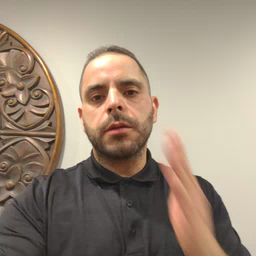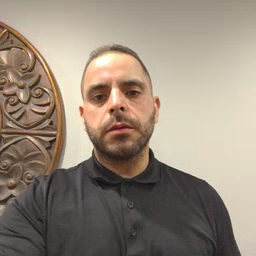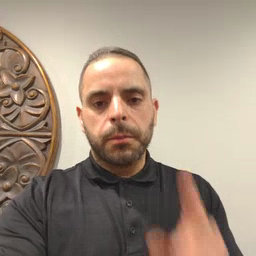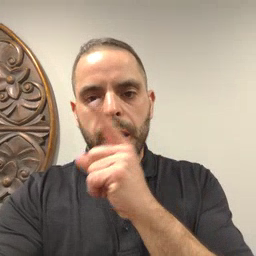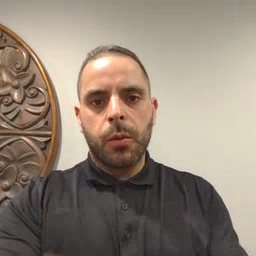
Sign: mouse